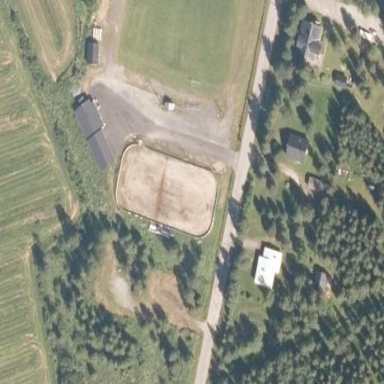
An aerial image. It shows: The area is ice rink used for playing ice hockey.